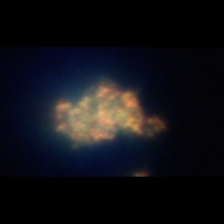
Taxon: Unknown_detritus
Group: Unknown